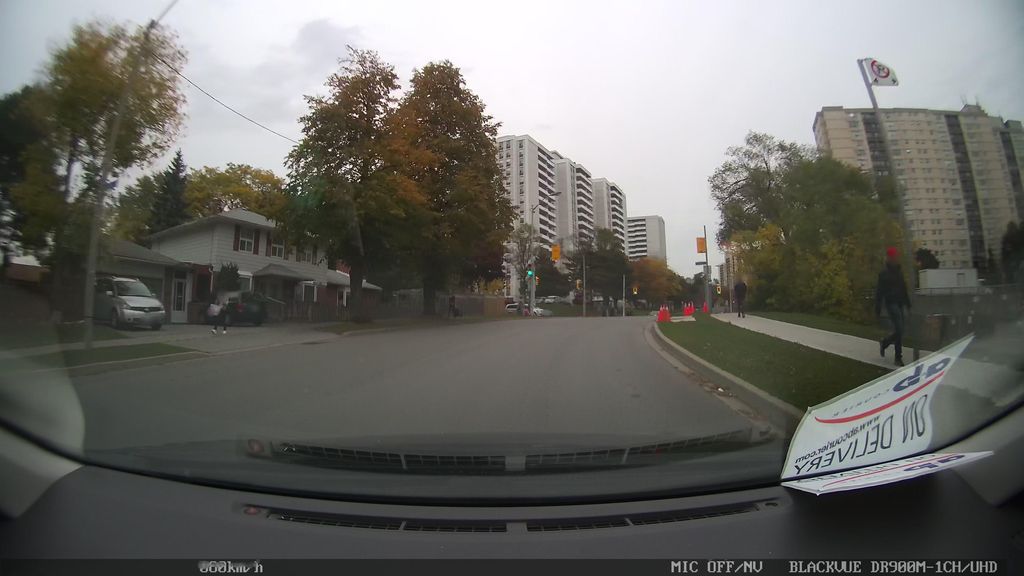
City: toronto